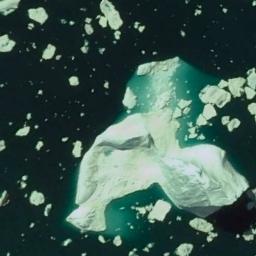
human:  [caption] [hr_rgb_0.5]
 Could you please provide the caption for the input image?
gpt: The sea is surrounded by sea ice .

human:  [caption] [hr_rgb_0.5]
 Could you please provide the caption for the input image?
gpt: A lot of small pieces of sea ice and an ice hummock float in the deep blue sea .

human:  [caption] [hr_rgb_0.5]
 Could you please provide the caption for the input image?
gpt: A large piece of irregular ice and many small pieces of ice floating around it float on the deep blue sea .

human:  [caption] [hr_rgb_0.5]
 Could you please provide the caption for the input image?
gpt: There is a big ice and many small ice on the deep green sea .

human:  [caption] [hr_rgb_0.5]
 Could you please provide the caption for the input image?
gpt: There are many small pieces of sea ice and a larger one .